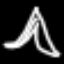
Label: The Eiffel Tower